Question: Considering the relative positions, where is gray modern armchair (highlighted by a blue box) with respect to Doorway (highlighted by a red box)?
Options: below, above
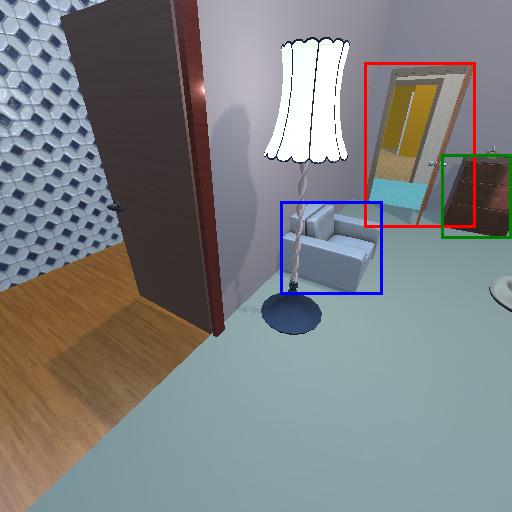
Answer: below